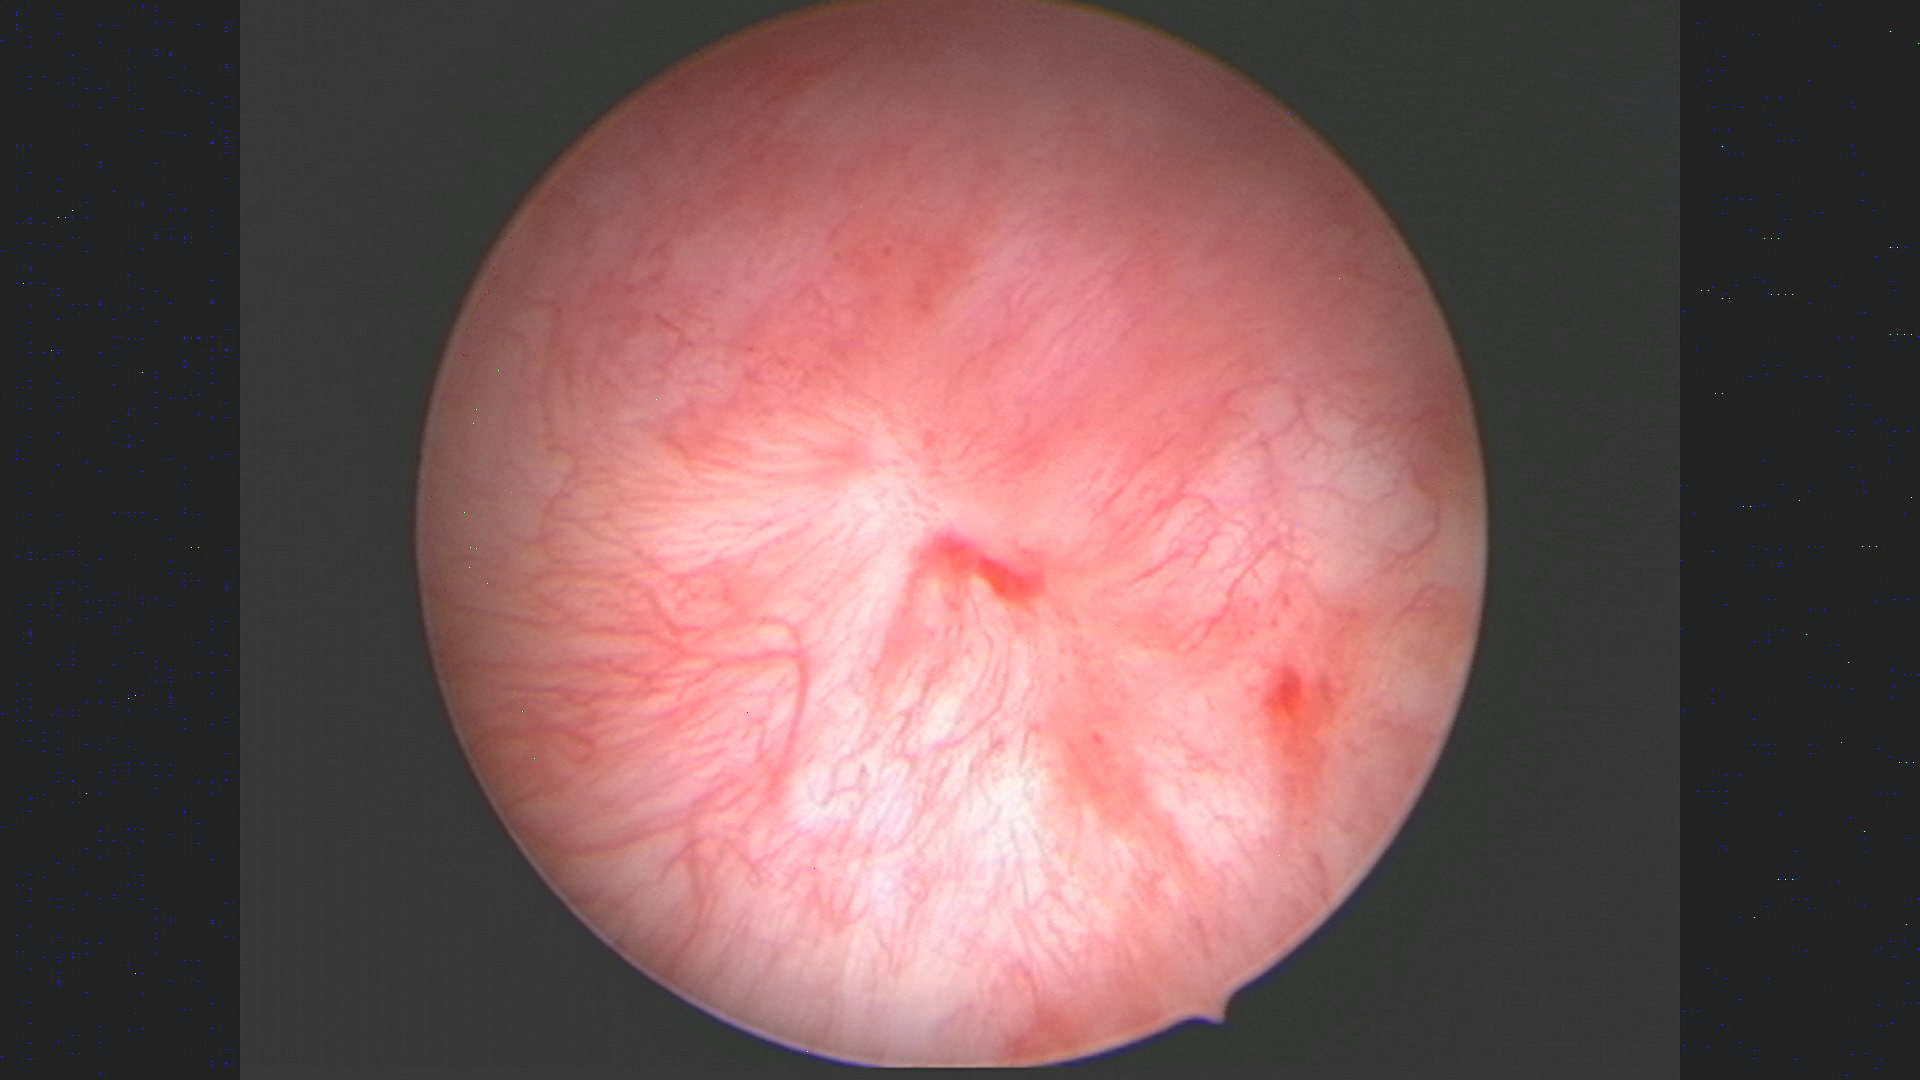
Modality: WLC
Class: Non-malignant
Subclass: InflammationNOS
Lesion: L2
Morphology: Non-papillary
Bladder cancer association: No